Chest X-ray:
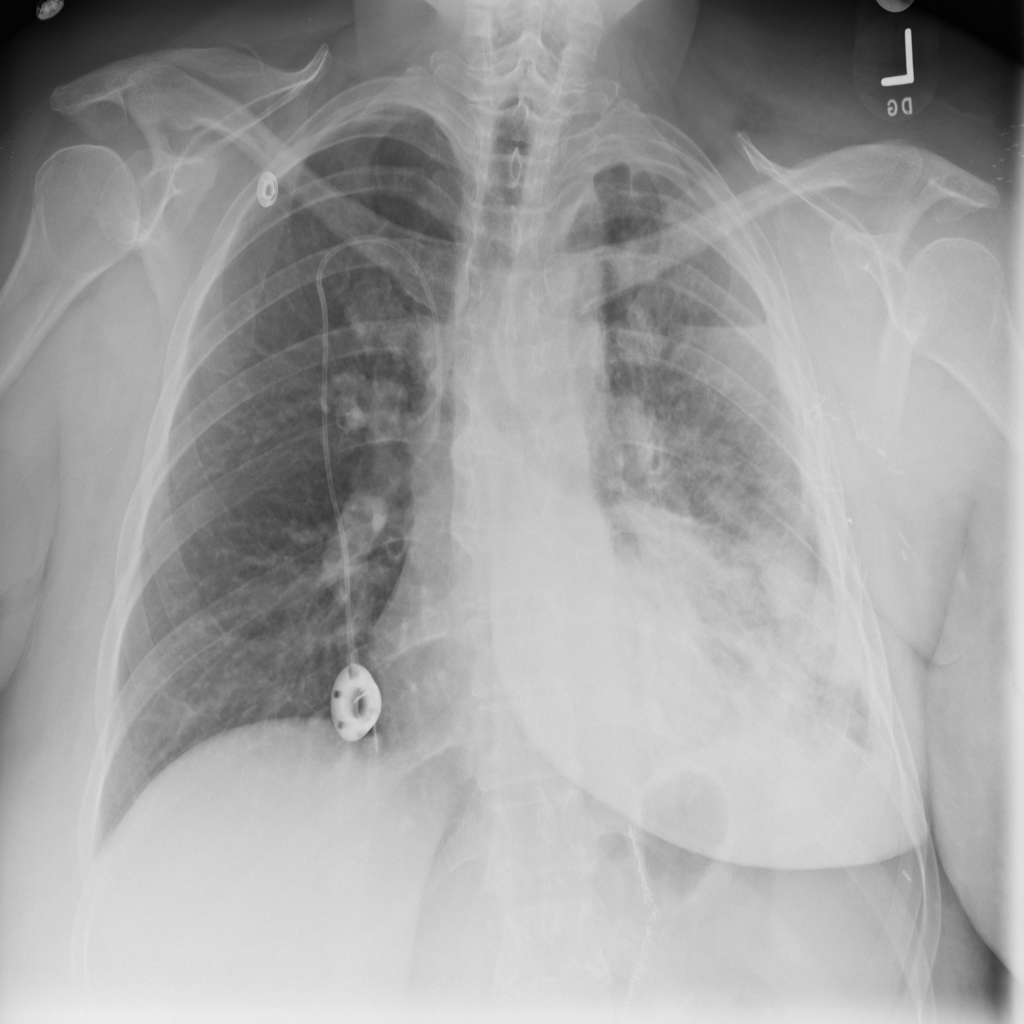
Findings: Consolidation, Effusion
No abnormal finding: no